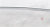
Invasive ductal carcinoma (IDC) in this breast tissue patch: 0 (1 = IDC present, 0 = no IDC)